Field crop: maize
Growth stage: 2
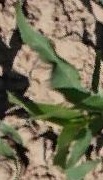
Species: maize